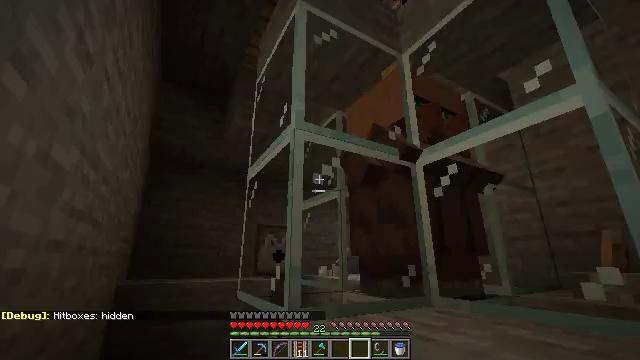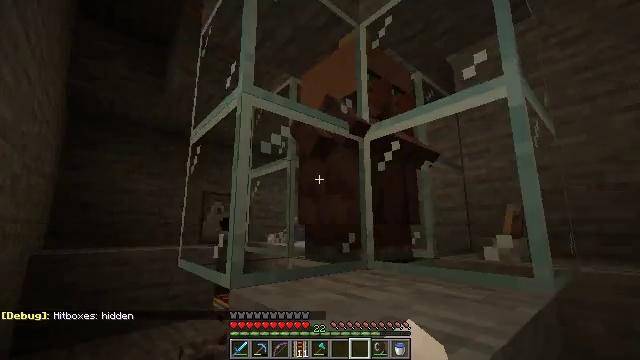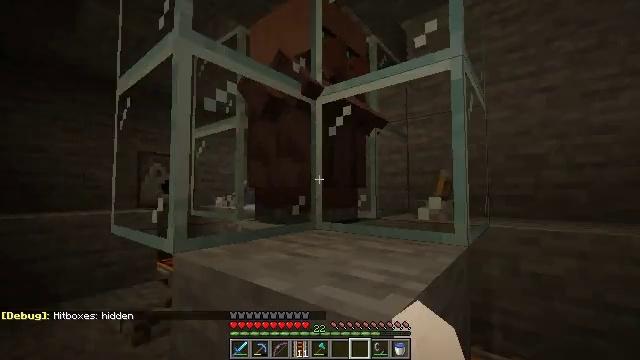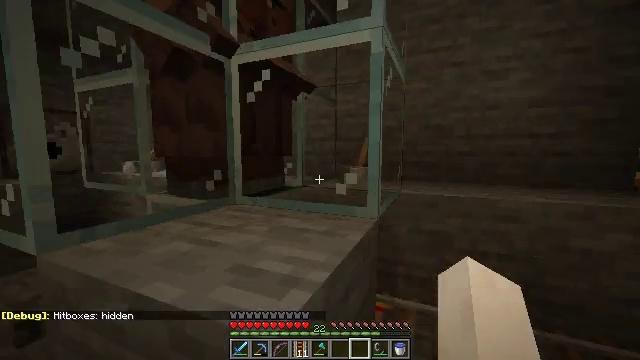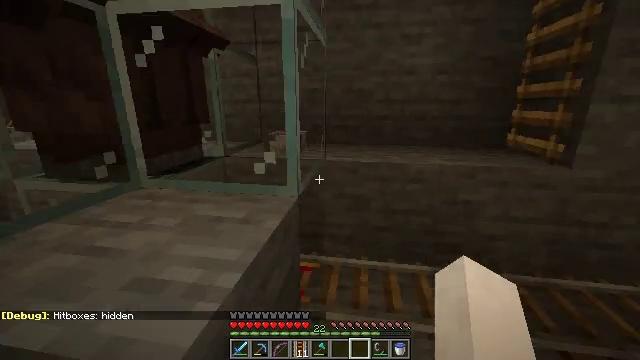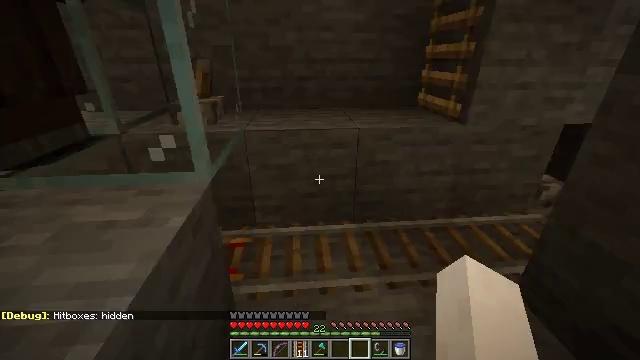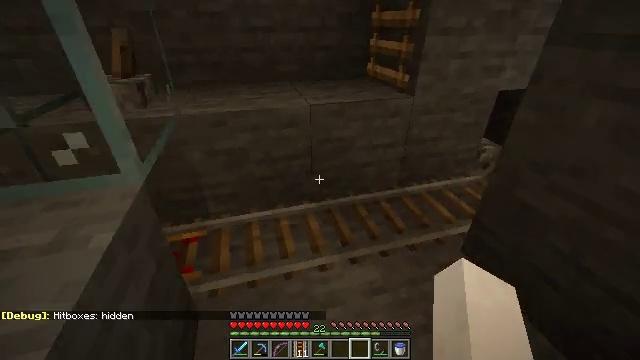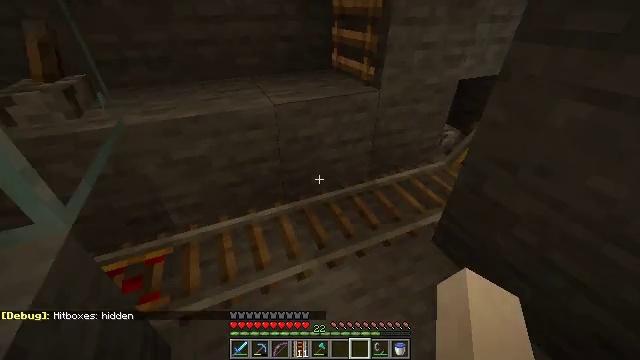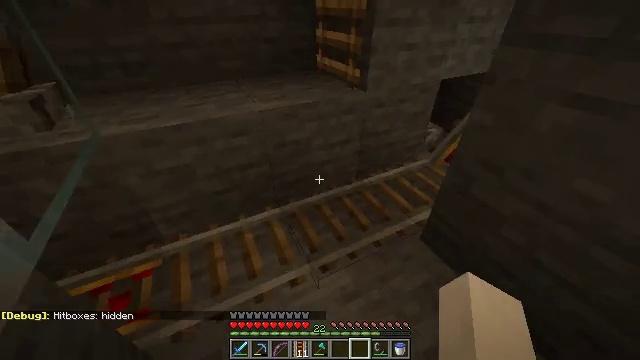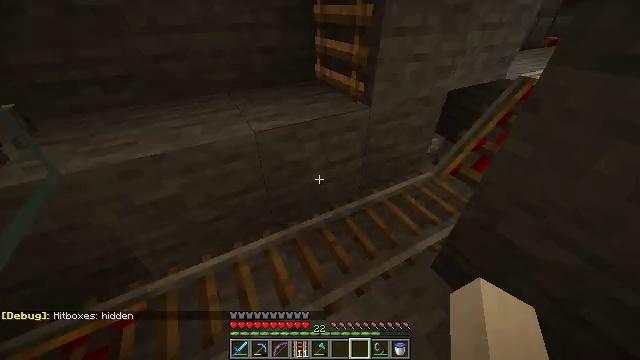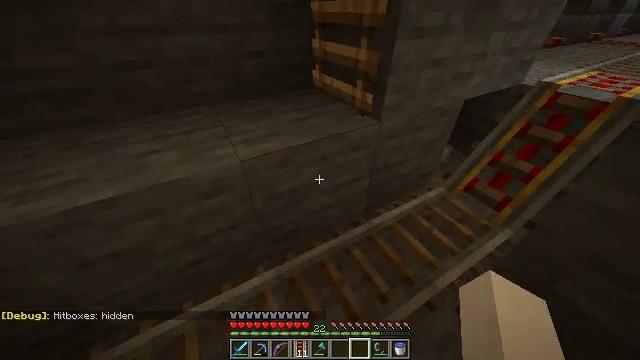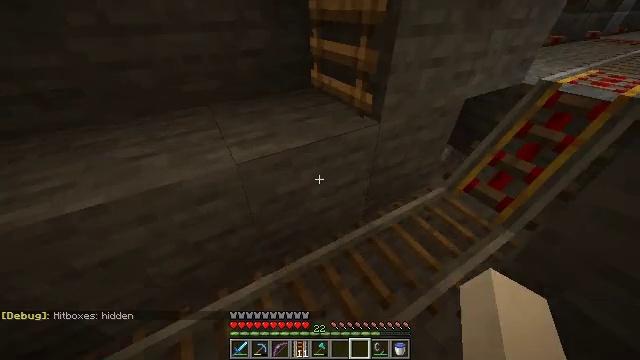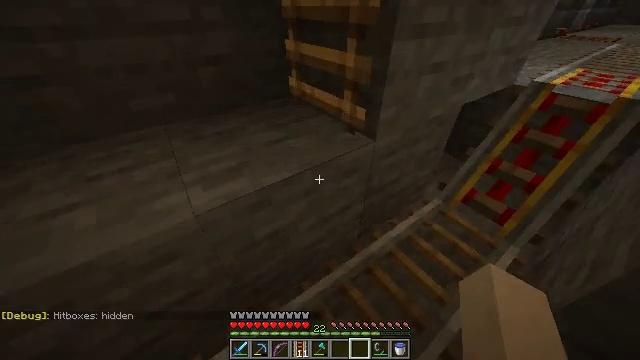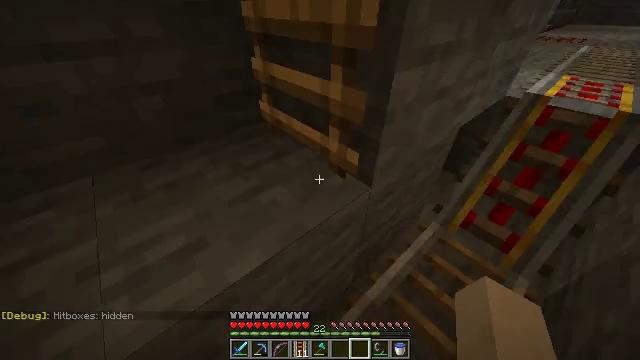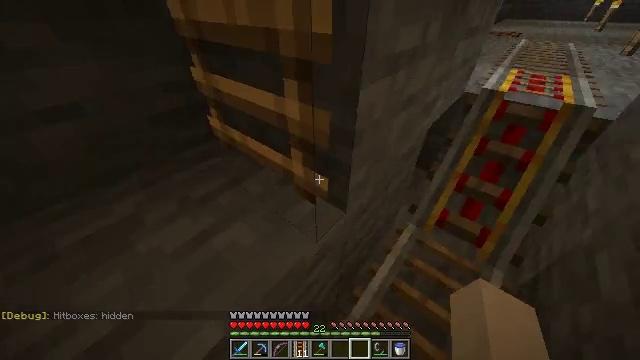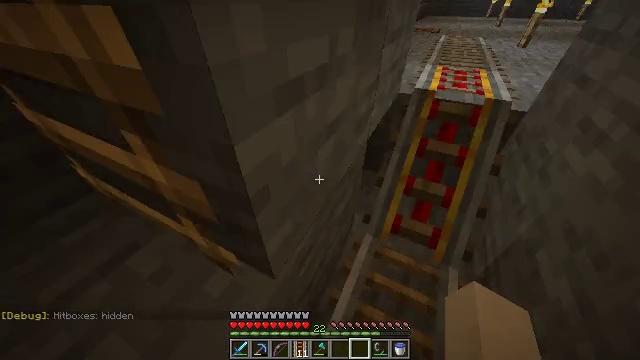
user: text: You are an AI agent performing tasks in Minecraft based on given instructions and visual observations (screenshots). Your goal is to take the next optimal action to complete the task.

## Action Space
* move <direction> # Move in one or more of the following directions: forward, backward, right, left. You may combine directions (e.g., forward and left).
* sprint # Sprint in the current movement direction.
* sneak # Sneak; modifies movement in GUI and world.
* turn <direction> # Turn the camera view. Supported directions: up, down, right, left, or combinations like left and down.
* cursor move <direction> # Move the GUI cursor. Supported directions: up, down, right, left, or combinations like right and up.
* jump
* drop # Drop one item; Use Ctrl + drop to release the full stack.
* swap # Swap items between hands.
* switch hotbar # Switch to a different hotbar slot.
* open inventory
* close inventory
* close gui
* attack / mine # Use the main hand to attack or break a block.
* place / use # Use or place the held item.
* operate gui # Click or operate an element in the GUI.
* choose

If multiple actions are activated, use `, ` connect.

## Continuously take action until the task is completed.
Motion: motion action
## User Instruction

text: Create blaze powder from blaze rods.
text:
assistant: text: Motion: move right, sneak, turn right and down
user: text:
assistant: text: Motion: move forward and move right, turn right and down
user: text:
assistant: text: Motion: move forward and move right, turn right and down
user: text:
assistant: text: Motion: move forward and move right, turn right and down
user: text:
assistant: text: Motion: move forward, sprint, turn right and down
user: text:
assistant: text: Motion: move forward, sprint, turn right and down
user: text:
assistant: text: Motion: move forward, sprint, turn right and down
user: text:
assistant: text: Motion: move forward, sprint, turn right and down
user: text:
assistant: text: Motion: move forward, sprint, turn right and down
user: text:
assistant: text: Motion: move forward, sprint, turn right
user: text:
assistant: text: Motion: move forward, sprint
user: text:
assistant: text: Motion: move forward, sprint, turn right
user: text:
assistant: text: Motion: move forward, sprint, turn right
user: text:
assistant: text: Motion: move forward, sprint, turn right
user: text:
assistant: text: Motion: move forward, sprint, turn right
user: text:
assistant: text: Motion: move forward, sprint, turn right
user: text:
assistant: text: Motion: move forward and move right, sprint, turn right
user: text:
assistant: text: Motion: move forward and move right, sprint, turn right
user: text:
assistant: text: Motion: move forward, sprint, turn right
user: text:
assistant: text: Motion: move forward, sprint
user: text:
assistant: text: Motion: move forward, sprint
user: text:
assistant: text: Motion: move forward, sprint
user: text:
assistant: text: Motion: move forward, sprint, jump
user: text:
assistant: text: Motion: move forward, sprint, turn right, jump
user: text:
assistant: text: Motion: move forward, sprint, turn right, jump
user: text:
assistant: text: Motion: move forward, sprint, turn right
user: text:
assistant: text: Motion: move forward, sprint, turn right and down
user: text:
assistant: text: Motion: move forward, sprint, turn right
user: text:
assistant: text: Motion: move forward, sprint, turn right
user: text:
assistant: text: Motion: move forward, sprint, turn right and up